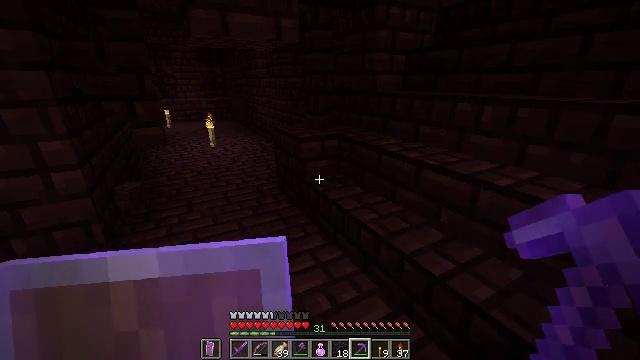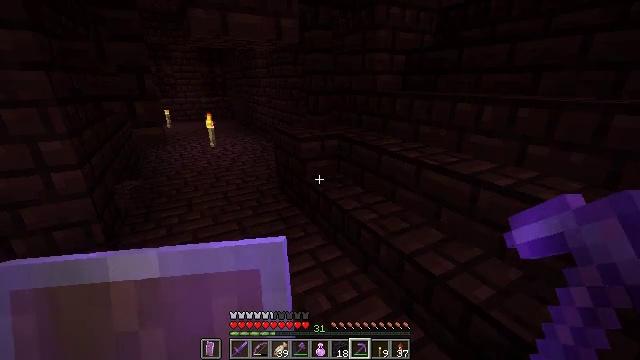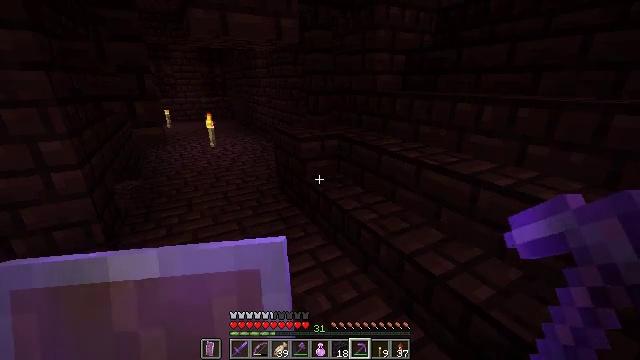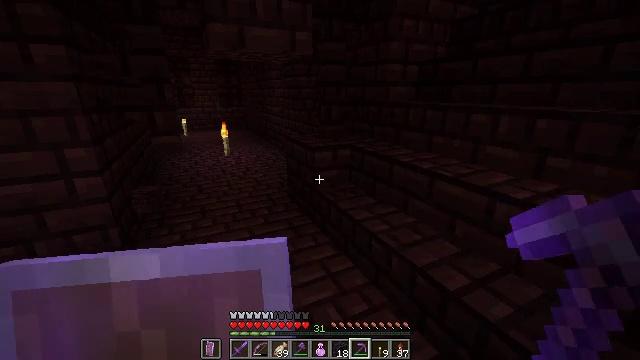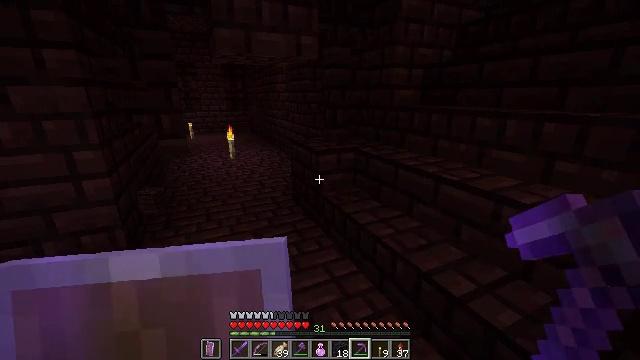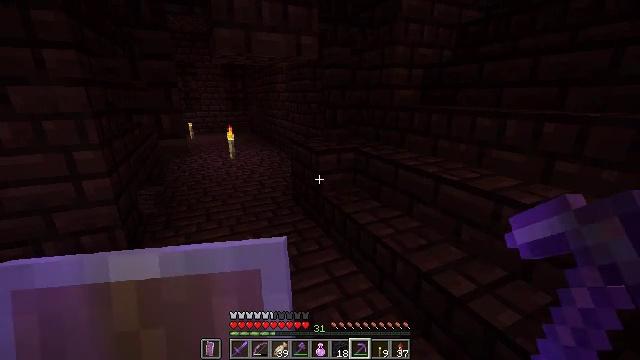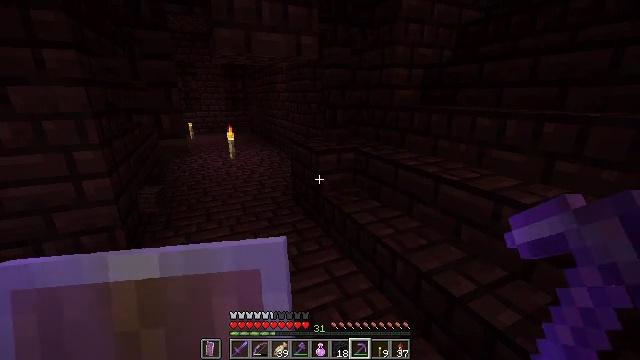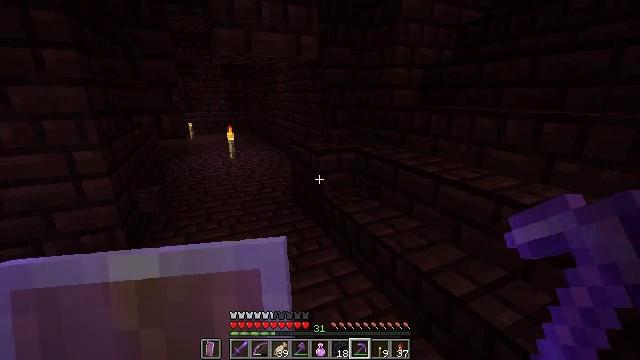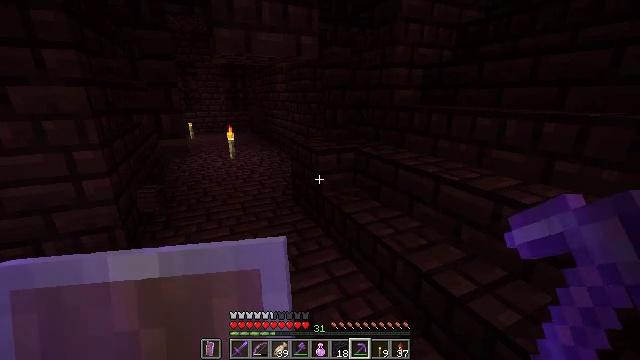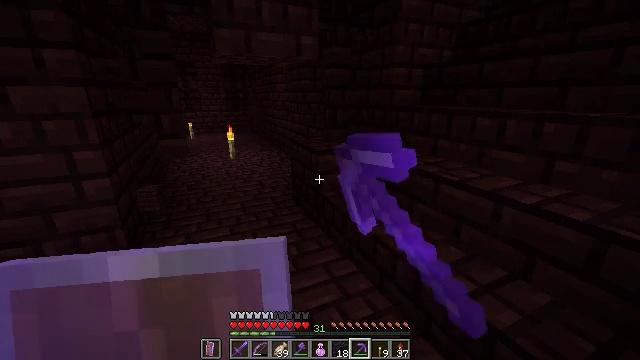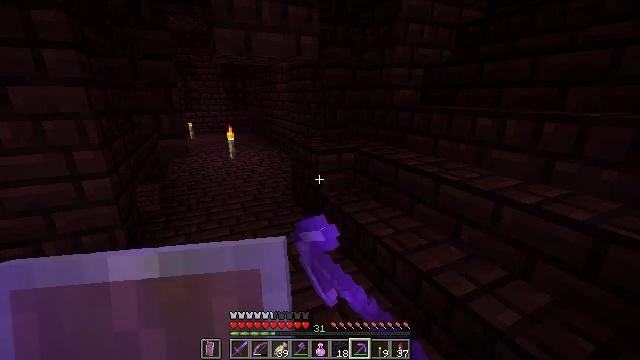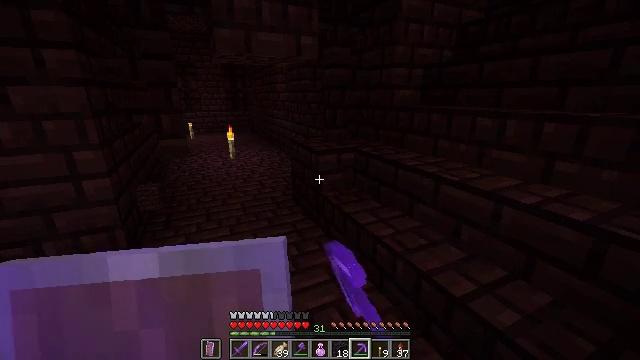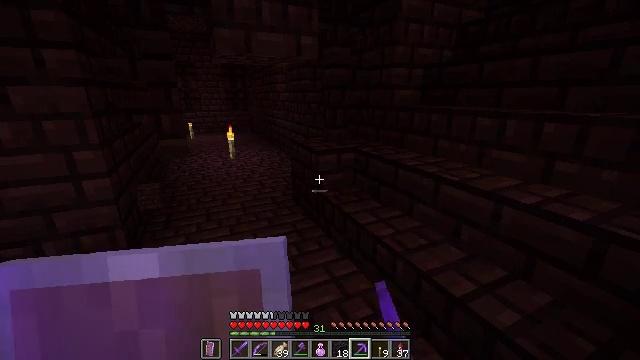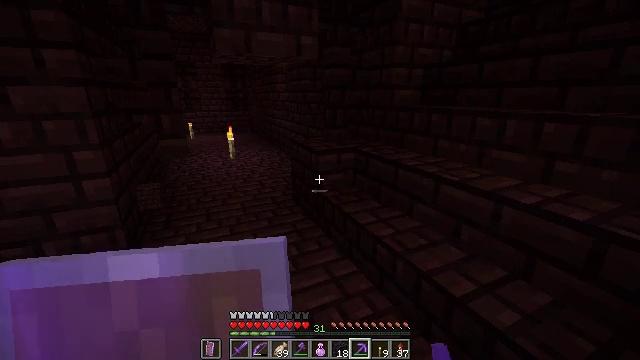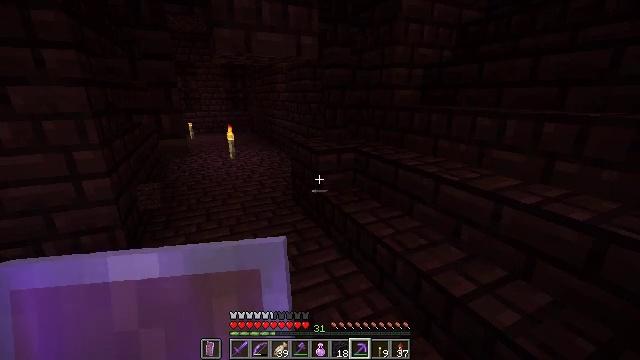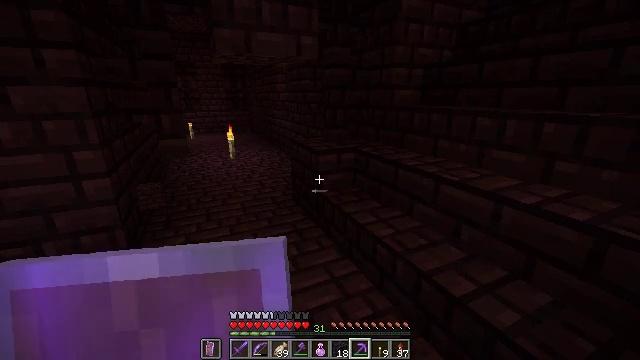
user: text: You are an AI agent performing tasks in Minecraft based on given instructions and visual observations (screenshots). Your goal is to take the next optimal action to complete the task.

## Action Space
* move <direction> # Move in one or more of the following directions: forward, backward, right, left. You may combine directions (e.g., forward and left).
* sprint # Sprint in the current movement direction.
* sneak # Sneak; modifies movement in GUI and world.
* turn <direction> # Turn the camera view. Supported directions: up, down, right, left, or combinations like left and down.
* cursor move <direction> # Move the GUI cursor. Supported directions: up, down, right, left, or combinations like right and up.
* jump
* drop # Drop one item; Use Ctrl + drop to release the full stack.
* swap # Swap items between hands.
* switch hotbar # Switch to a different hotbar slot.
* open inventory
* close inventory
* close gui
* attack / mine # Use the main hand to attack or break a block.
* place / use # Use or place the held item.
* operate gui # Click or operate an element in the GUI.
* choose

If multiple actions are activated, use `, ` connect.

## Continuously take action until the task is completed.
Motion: motion action
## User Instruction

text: Harvest nether bricks from a structure.
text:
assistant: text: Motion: no_op
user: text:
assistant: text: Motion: no_op
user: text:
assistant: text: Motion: turn left and up
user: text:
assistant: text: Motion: turn left
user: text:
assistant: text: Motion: no_op
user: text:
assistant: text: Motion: no_op
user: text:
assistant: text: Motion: no_op
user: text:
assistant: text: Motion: attack / mine
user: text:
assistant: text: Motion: attack / mine
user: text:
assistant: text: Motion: attack / mine
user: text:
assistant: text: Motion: attack / mine
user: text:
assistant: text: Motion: no_op
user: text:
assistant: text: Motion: no_op
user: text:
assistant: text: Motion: no_op
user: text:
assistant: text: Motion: no_op
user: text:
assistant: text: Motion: no_op
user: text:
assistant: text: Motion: no_op
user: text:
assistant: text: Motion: no_op
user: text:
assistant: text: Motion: no_op
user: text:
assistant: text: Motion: no_op
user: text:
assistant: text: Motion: no_op
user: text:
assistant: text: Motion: no_op
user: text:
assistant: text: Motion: attack / mine
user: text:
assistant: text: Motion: attack / mine
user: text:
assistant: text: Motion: attack / mine
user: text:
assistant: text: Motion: attack / mine
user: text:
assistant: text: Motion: attack / mine
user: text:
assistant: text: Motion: attack / mine
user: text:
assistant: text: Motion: no_op
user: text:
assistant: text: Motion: no_op